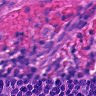
Metastatic tissue present: no